Question: I can't seem to find web form item when adding trying to add a new item in my ASP.NET web application project in Visual studio 17.0.1, any help?

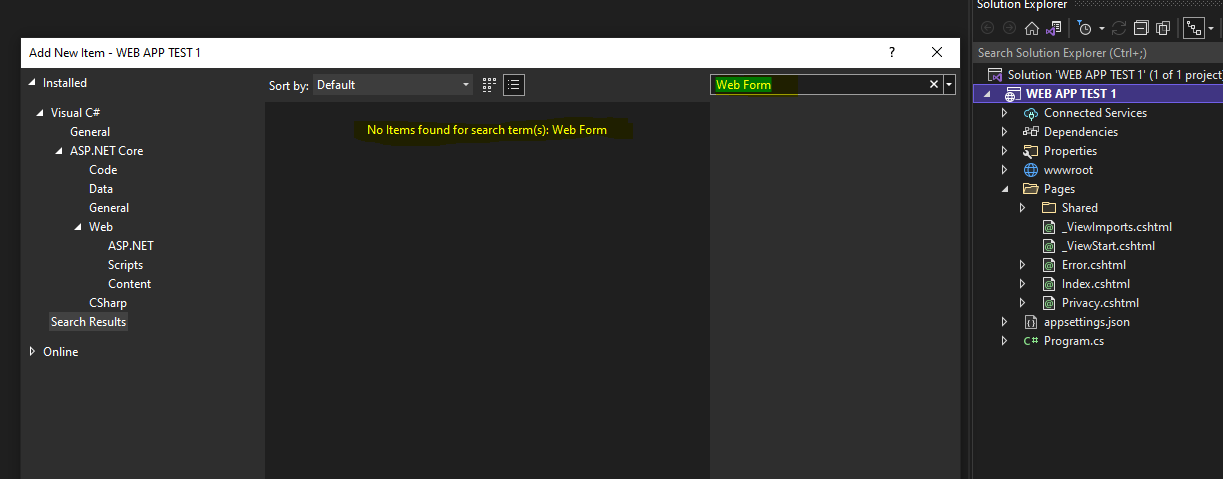
Answer: It was solved by modifying the installation in Visual Studio Installer and installing the ".NET Framework project and item templates" component under the "Individual components" tab.
Credits to:
<URL>